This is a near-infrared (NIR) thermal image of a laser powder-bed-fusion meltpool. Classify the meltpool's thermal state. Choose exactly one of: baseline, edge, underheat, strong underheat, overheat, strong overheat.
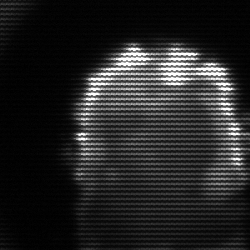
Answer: baseline